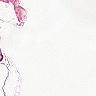
Metastatic tissue present: no